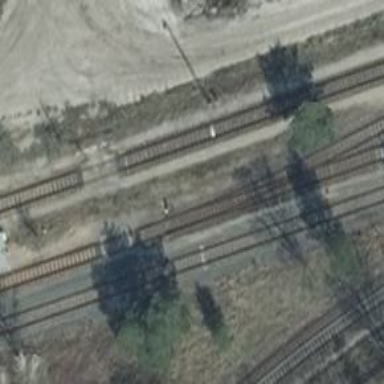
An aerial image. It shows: Railway switch with the turnout side on the left.